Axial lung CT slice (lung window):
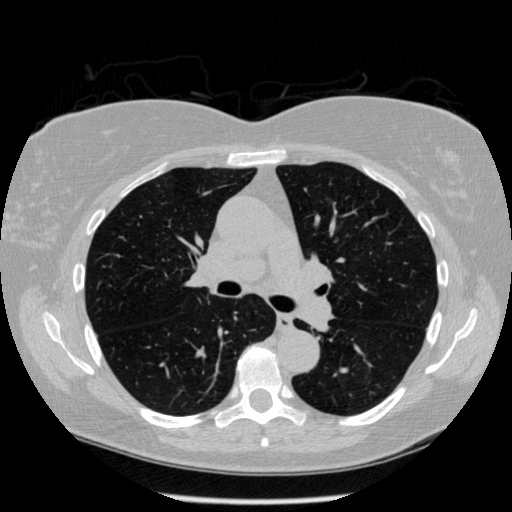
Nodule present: no